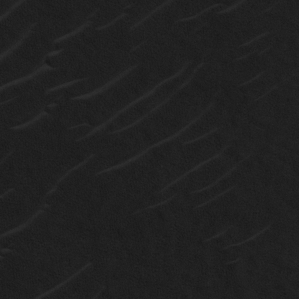
Label: non_frost